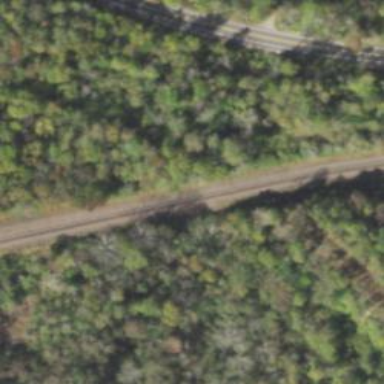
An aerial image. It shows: Abandoned railway bridge.